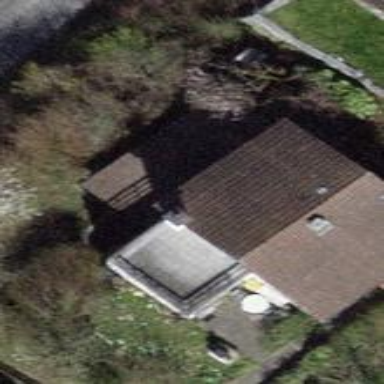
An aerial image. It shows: Simple and straightforward house.